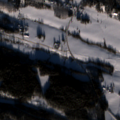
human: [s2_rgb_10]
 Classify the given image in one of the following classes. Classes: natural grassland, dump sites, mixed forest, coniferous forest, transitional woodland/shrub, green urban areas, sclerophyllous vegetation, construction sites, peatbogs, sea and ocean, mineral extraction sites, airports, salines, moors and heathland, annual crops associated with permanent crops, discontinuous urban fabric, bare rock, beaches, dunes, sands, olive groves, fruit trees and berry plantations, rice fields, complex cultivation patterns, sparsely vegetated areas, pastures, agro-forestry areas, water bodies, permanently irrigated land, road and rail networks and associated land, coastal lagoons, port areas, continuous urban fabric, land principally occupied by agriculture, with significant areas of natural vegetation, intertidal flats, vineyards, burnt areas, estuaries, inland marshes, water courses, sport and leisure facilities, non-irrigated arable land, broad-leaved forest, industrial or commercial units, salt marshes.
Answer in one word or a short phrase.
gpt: non-irrigated arable land, land principally occupied by agriculture, with significant areas of natural vegetation, coniferous forest, mixed forest